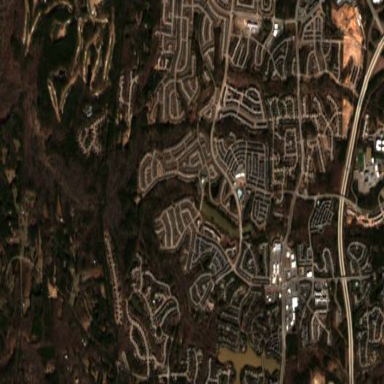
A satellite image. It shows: Residential area within neighborhood.